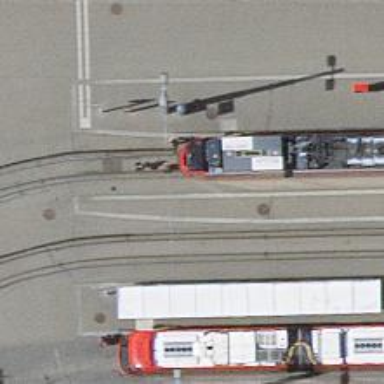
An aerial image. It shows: Tram stop with stop position for public transport.